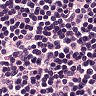
Metastatic tissue present: no